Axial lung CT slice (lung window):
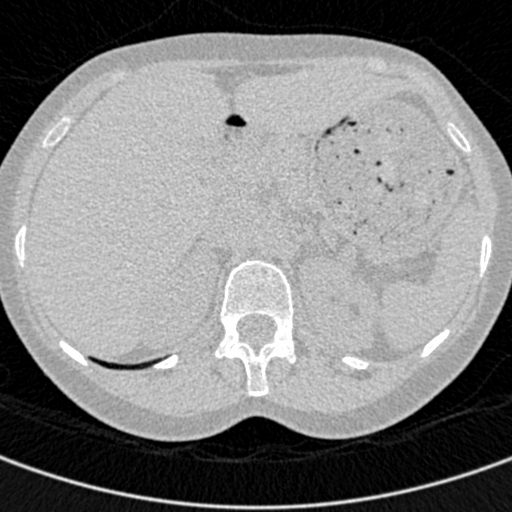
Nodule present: no